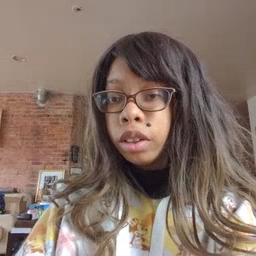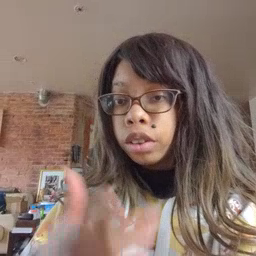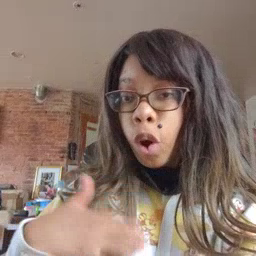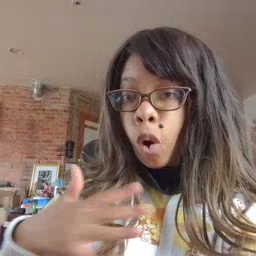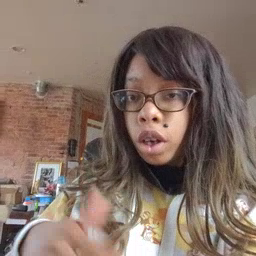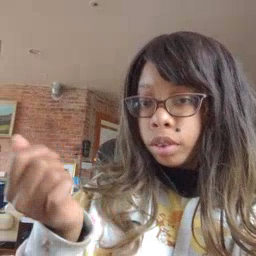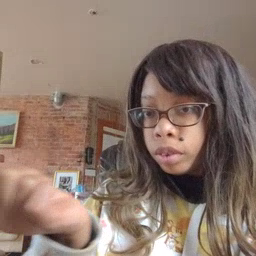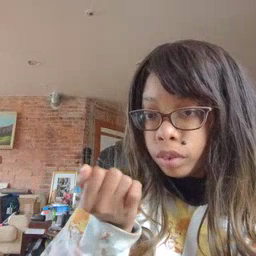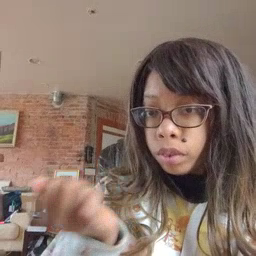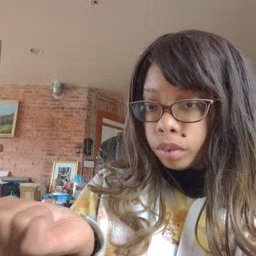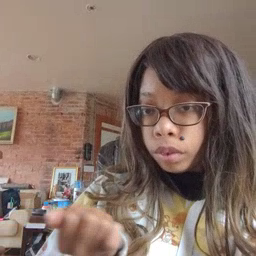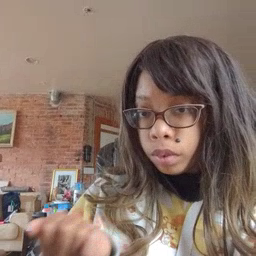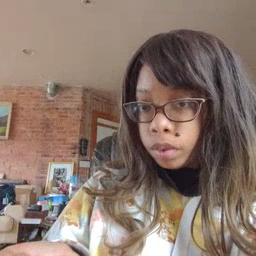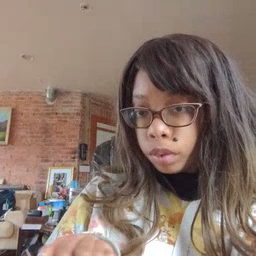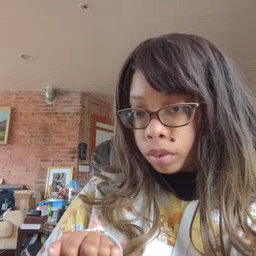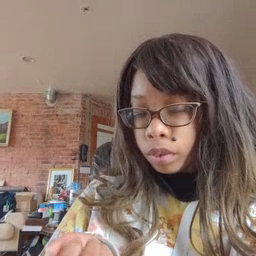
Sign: drawer